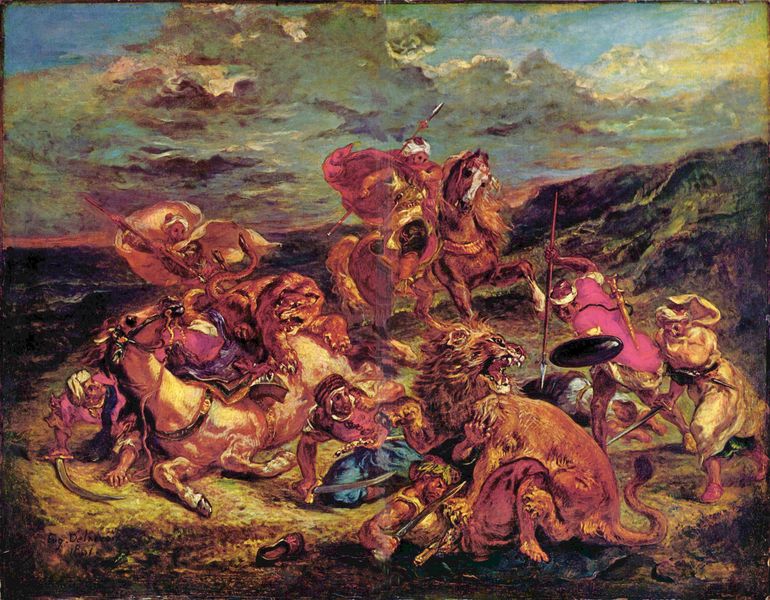
Titel: Löwenjagd
Künstler: Eugène Delacroix
Standort: Chicago (Illinois)
Institution: The Art Institute of Chicago
Schlagwörter: angriff, blau, dunkel, felsen, gemälde, himmel, kampf, mann, meer, rubens, wasser, weiß, wolken, gelb, landschaft, menschen, sand, see, braun, grau, hell, licht, männer, rot, tiere, wolke, malerei, stein, tod, dämmerung, hügel, sonne, boden, insel, rosa, pferd, pferde, reiter, hufe, mähne, reiten, schwanz, zügel, küste, liegen, süden, schuhe, fahne, berge, farben, fels, wüste, lila, sonnenuntergang, krieg, schlacht, sturm, unwetter, könig, lanze, sandalen, ölfarben, fallen, ozean, pink, schild, blut, orient, landschafdt, gefahr, schwert, schwerter, säbel, waffen, überfall, gemetzel, knien, dynamik, schlange, krallen, schuh, mythologie, pinsel, jagd, pantoffel, gebiss, zähne, löwen, jäger, sterben, ross, manierismus, maul, dolch, krieger, sturz, lanzen, löwe, speer, speere, töten, pluderhose, gefallene, turban, arabien, fletschen, tatzen, sklaven, gefallen, erstechen, stürzen, turbane, galopp, viecher, jagdszene, delacroix, raubtiere, tiger, wildtiere, daniel, löwenjagd, teire, tierkampf, türken, krummsäbel, sarazenen, reißen, löwengrube, zustechen, dolche, klnig, krummschwert, krummdolch, brüllen, jsgdszene, läwe, jegd, läwen, delacriox